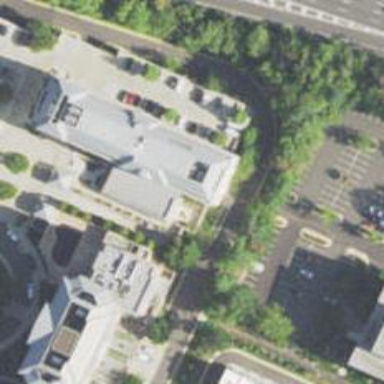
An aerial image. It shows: Hotel building.